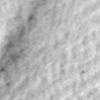
Label: no_change